Field crop: maize
Growth stage: 1
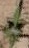
Species: atriplex